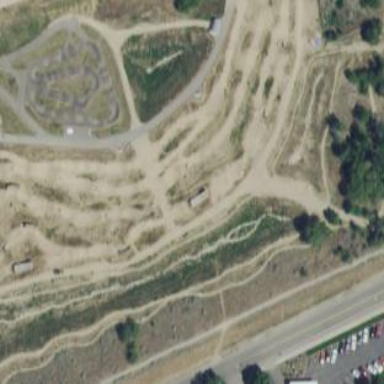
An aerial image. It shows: Pitch dedicated for bicycling as leisure sport activity.